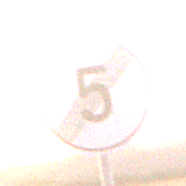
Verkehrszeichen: EndeGeschwindigkeit5
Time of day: SunriseSunset
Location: Outdoor (Nature)
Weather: PartlyCloudy
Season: NotSpecified
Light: Natural